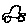
Label: car